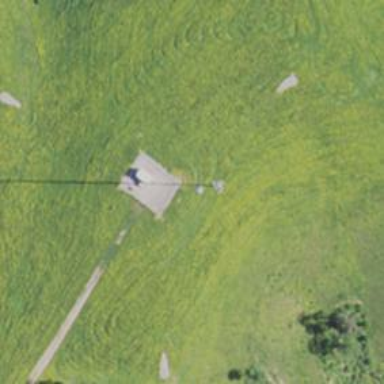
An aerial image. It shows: Mast structure.